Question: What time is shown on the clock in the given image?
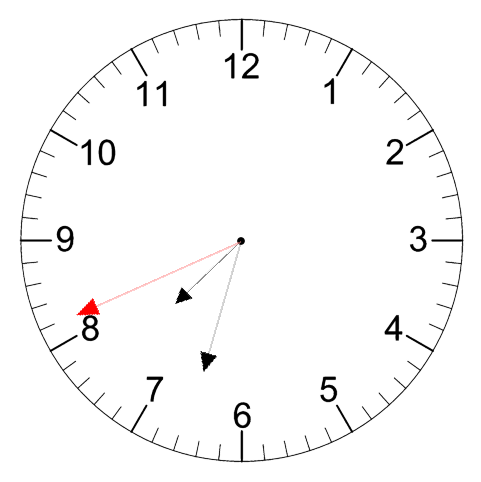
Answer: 07:32:41